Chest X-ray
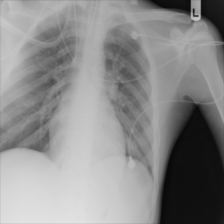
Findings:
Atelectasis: negative
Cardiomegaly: negative
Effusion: negative
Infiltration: negative
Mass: negative
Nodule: negative
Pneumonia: positive
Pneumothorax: negative
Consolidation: negative
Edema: negative
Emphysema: negative
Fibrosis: negative
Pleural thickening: negative
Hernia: negative